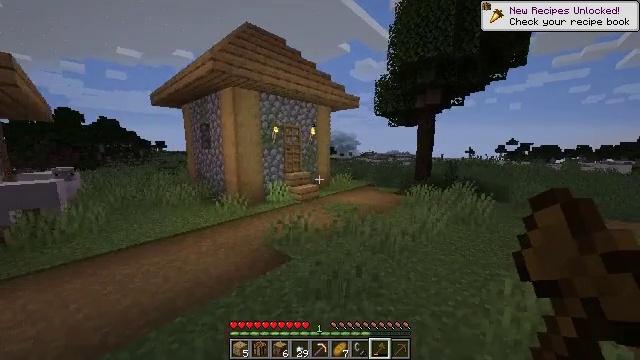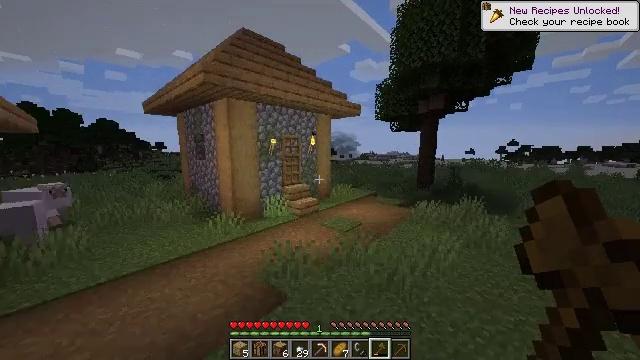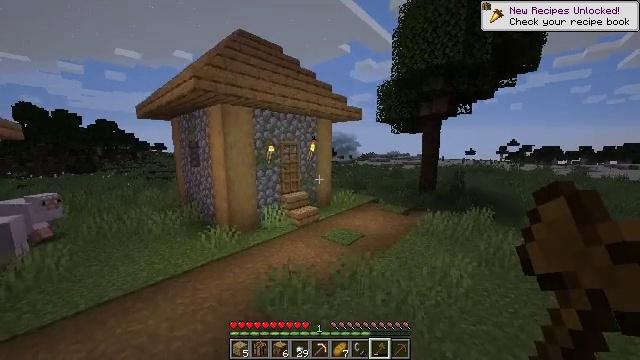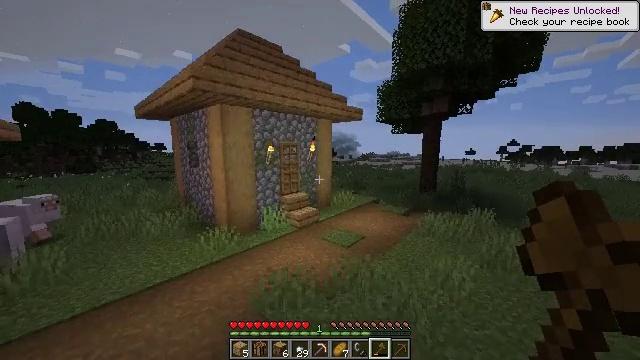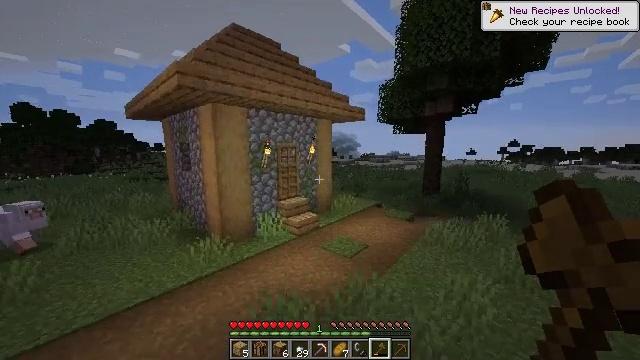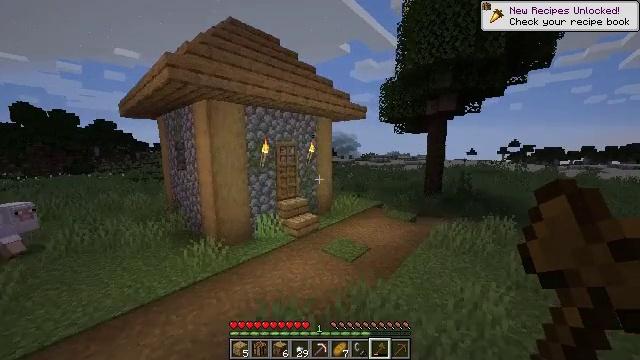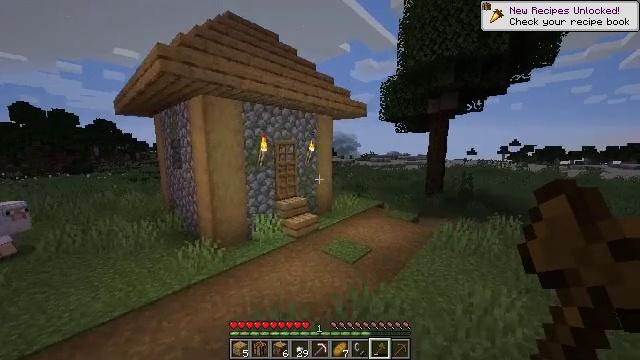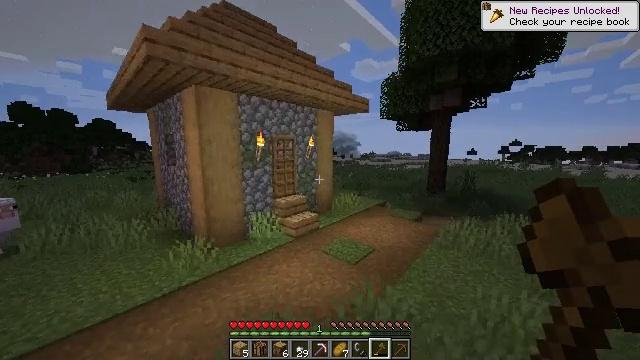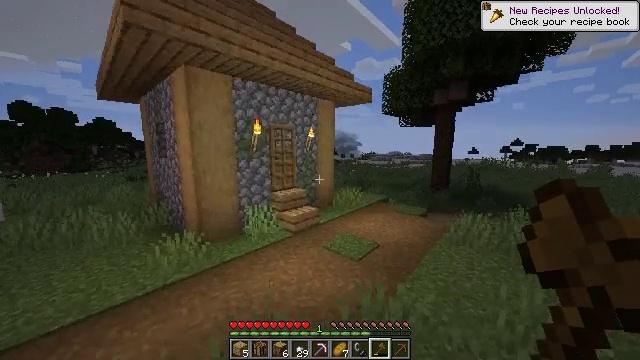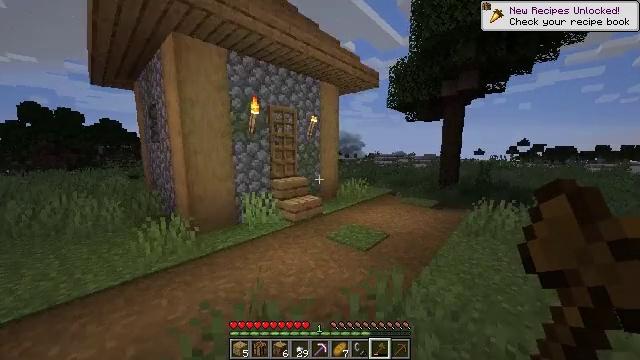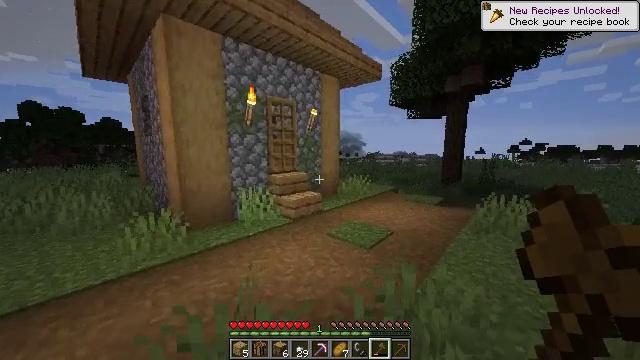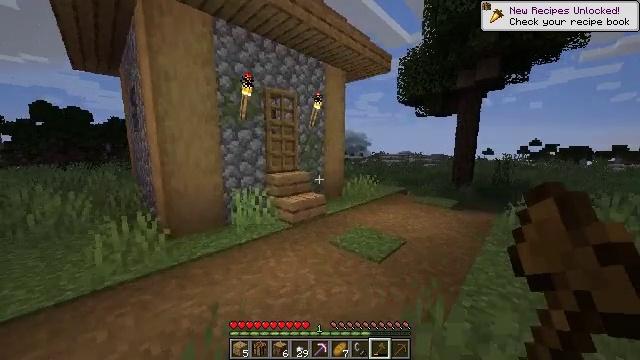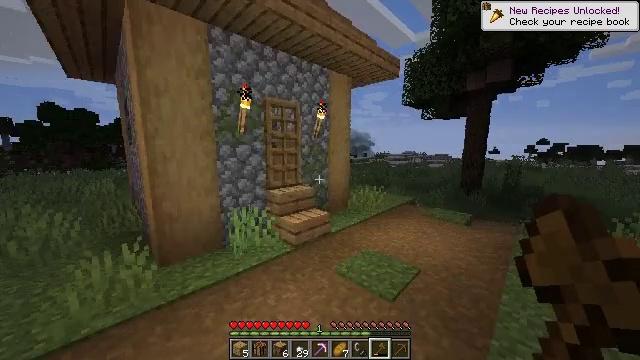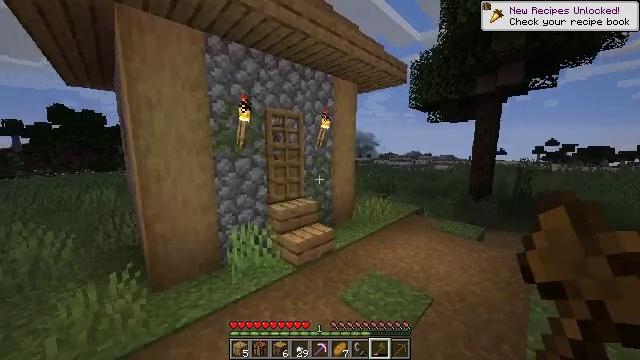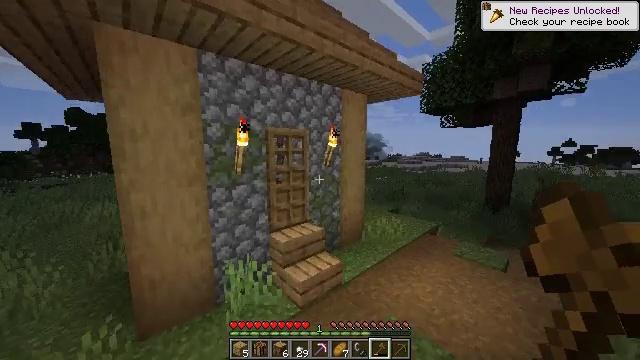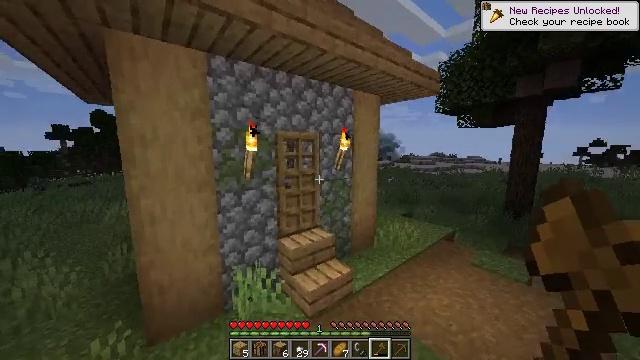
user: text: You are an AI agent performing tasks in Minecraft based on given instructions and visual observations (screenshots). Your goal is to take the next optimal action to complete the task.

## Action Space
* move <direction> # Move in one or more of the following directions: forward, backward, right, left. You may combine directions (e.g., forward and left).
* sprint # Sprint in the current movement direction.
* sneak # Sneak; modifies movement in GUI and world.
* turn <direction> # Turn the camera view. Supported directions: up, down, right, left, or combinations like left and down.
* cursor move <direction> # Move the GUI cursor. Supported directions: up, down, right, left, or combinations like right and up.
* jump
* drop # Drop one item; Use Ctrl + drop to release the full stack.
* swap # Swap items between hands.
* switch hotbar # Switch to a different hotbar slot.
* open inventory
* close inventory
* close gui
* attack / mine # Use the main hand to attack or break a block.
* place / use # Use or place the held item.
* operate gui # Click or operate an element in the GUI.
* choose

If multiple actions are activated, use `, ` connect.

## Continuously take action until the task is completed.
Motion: motion action
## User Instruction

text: Gather the yellow bed by attacking it.
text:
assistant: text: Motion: move forward, jump
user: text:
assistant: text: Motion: move forward, jump
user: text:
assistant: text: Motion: move forward
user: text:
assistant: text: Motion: move forward
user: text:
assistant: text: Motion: move forward
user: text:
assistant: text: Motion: move forward
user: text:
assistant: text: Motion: move forward
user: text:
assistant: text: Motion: move forward
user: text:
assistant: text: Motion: move forward
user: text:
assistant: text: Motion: move forward
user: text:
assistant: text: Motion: move forward, turn left
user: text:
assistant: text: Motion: move forward, jump
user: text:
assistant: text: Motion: move forward, turn left, jump
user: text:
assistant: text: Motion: move forward, turn left, jump
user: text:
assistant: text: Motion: move forward, turn left
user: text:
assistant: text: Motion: move forward, turn left
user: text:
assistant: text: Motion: move forward, turn left
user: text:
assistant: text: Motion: move forward, turn left
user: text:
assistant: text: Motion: move forward
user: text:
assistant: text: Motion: move forward, turn left, use / place
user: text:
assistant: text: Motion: move forward, turn left, use / place
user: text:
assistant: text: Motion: move forward, use / place
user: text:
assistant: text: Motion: move forward, use / place
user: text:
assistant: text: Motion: move forward
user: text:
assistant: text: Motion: move forward, turn left and up
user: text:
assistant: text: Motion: move forward, turn left
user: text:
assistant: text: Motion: move forward, turn left
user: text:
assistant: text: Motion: move forward, turn left and down
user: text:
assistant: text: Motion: move forward, turn left and down
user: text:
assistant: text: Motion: move forward and move left, turn left